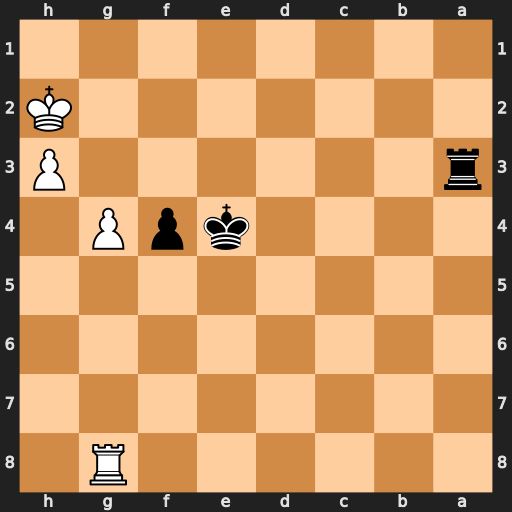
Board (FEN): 6R1/8/8/8/4kpP1/r6P/7K/8
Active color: b
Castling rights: -
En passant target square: -
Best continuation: Ra2+ Kg1 Kf3